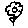
Label: flower